Field crop: maize
Growth stage: 2
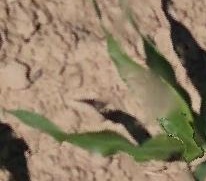
Species: maize